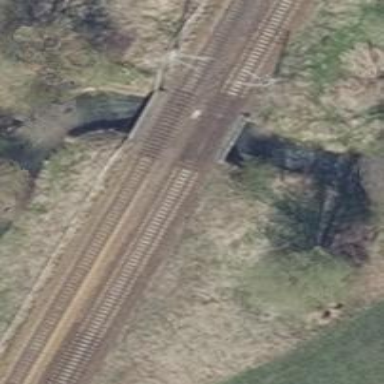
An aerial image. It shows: Bridge over electrified railway with contact lines.